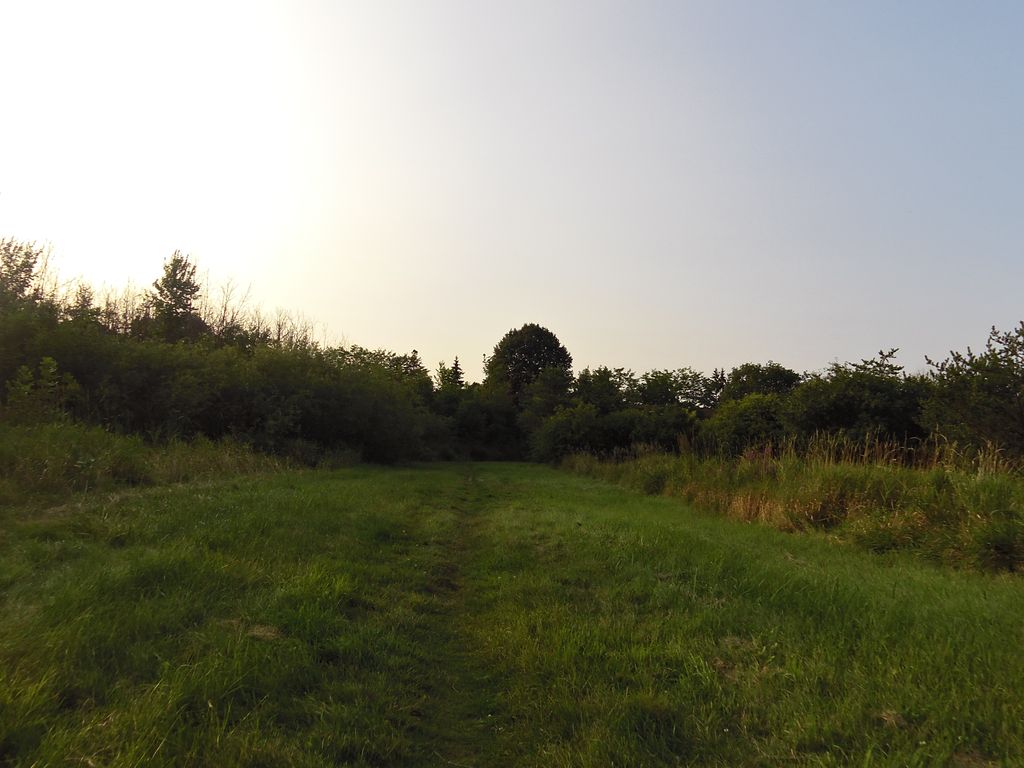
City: ottawa-gatineau